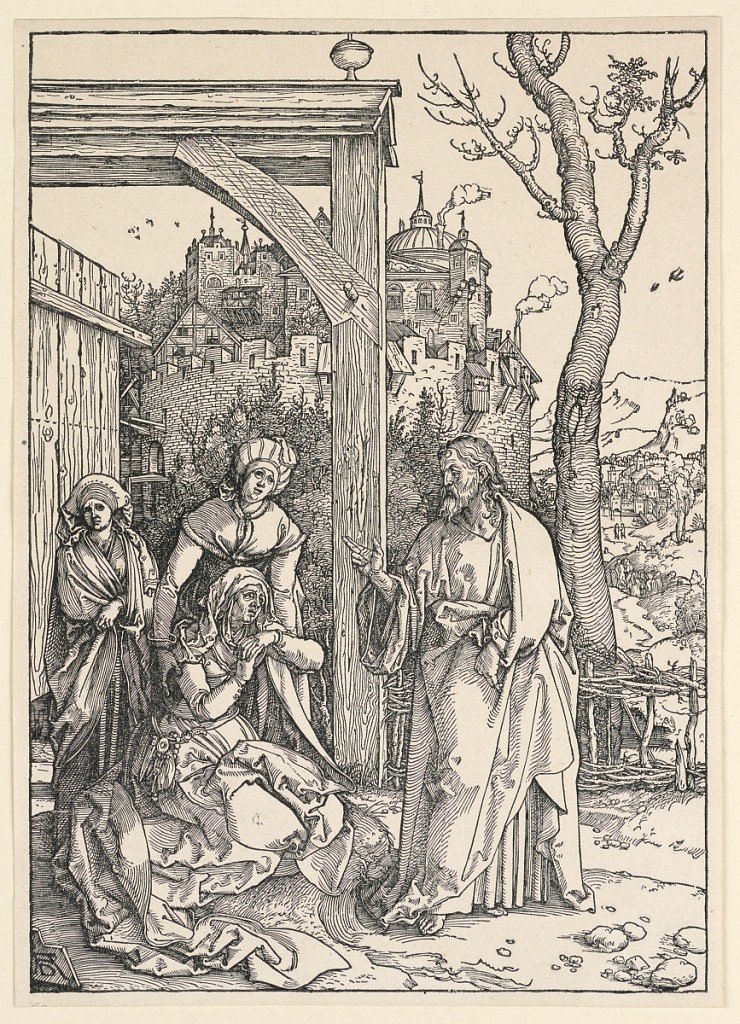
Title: Christ Taking Leave of his Mother, from the Life of the Virgin series
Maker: Albrecht Dürer, German, 1471–1528
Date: ca 1506
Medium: Woodcut on laid paper
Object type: Print
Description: Vertical rectangle. Christ stands in the foreground, facing the spectator, His head turned sharply to the left, facing the Virgin. She has slumped to the ground and is attended by two women. Buildings within a fortified wall, in background; town in distance, right.